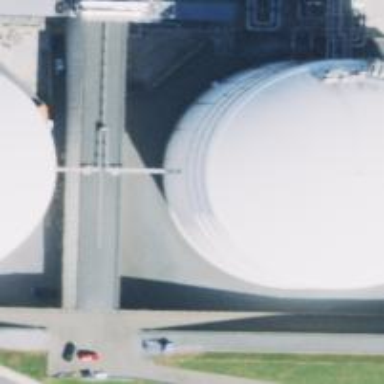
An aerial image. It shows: Storage tank which is man-made and housed in building.